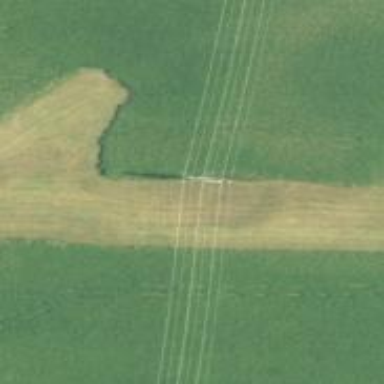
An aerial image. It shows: H-frame designed tower for power lines.